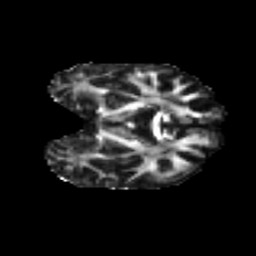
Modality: FA
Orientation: coronal
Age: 55
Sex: female
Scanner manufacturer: ge
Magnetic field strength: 3 T
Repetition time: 7.8 s
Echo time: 0.0606 s